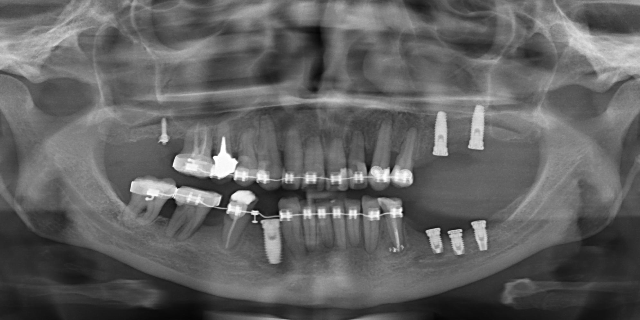
adult